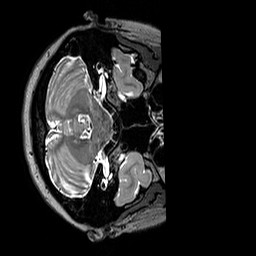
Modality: T2w
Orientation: axial
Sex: female
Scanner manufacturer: siemens
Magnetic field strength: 3 T
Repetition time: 3.2 s
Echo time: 0.409 s